Question: I have this cell (and a whole column of similar cells) containing part numbers and their statuses and I need to filter out the numbers marked complete while retaining the rest.

I know there's a way to separate the information based on the line breaks but after that I'm at a loss. I've tried creating an array from the cell but the array makes it difficult to remove information.
I feel like there's a simple solution to this but I'm just not seeing it.
*Edit- I'm using Excel 2016 so I don't have a lot of the newer functions.
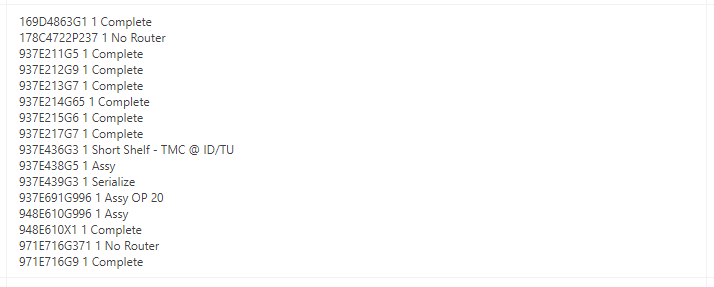
Answer: '''
colArray = Array("H")
check_col = colArray(0)
ColLastRow = Range(check_col & Rows.Count).End(xlUp).Row
For Each Rng In Range(check_col & "1" & ":" & check_col & ColLastRow)
If InStr(Rng.Value, vbLf) Then
Rng.EntireRow.Copy
Rng.EntireRow.Insert
For i = 0 To UBound(colArray)
c = colArray(i)
Set currentrng = Range(c & Rng.Row)
Set upperRng = currentrng.Offset(-1, 0)
upperRng.Value = Mid(currentrng.Value, 1, InStr(currentrng.Value, vbLf) - 1)
currentrng.Value = Mid(currentrng.Value, Len(upperRng.Value) + 2, Len(currentrng.Value))
Next i
End If
Next
'''
This is what I ended up using. Split the cells into separate rows so That I could filter. Then I used the following code to recombine.
'''
Last_Row = Cells(Rows.Count, 1).End(xlUp).Row
For i = Last_Row To 2 Step -1
If Len(Cells(i, 1)) = 0 Then Rows(i).Delete
If Cells(i, 6) = Cells(i - 1, 6) Then
Cells(i - 1, 9) = Cells(i - 1, 9) & vbLf & Cells(i, 9)
Rows(i).Delete
End If
Next i
'''